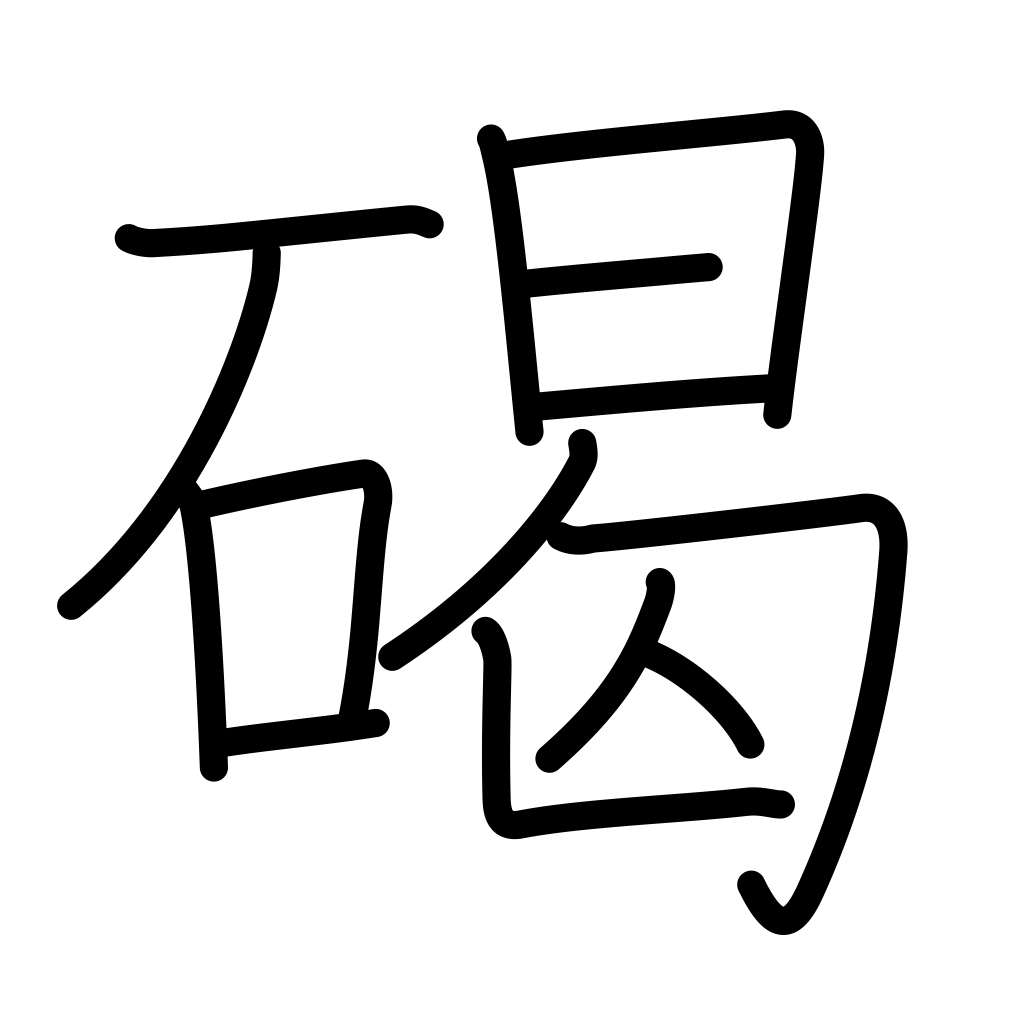
Meaning: round stone, monument